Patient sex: M
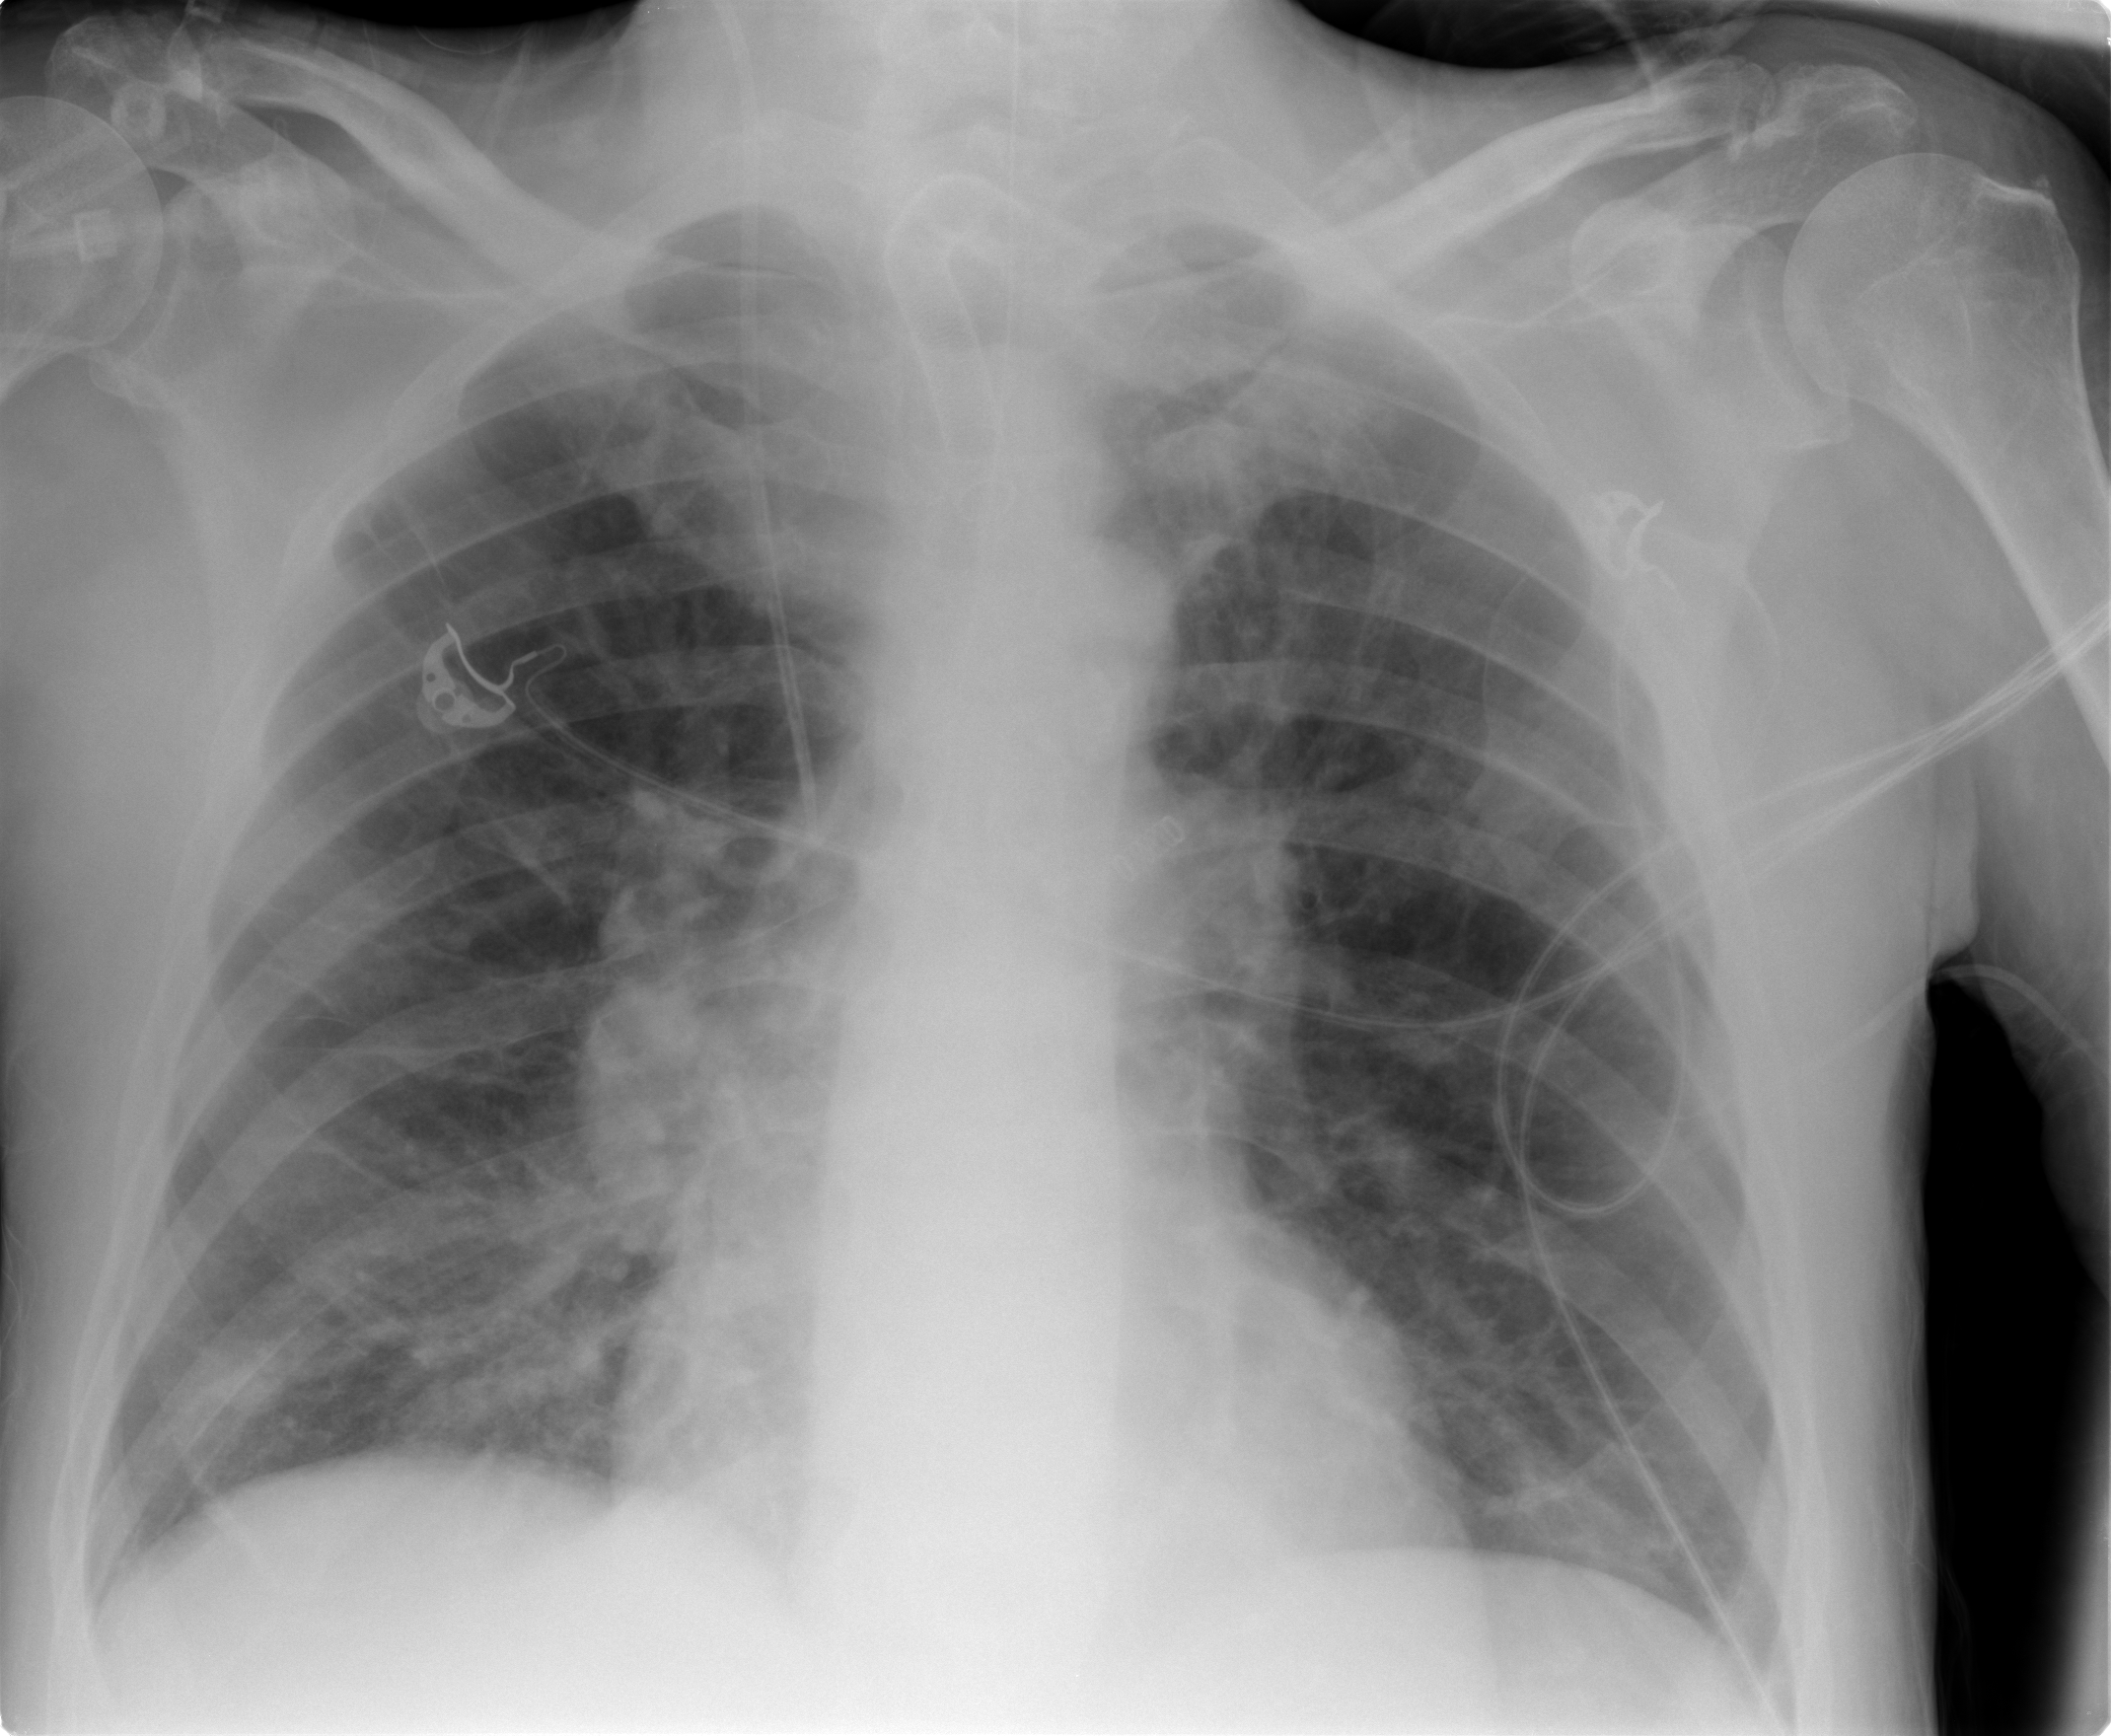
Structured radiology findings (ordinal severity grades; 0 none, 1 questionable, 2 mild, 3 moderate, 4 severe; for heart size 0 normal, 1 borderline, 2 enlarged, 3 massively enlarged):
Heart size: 0
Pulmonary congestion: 2
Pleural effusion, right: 1
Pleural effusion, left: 0
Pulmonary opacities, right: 2
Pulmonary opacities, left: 0
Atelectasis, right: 2
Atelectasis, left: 2